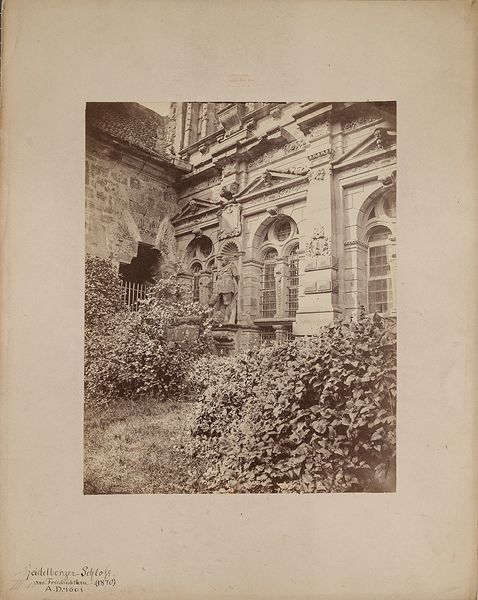
Titel: Heidelberger Schloss am Friedrichsbau
Künstler: Georg Maria Eckert
Standort: Hamburg
Institution: Museum für Kunst und Gewerbe Hamburg
Schlagwörter: schloss, skulptur, plastik, foto, fotografie, photographie, burg, palast, photo, architekturfotografie, albumin, bildhauerkunst, lichtbild, architekturphotographie, bildwerke, angewandte und bildende kunst, hessische systematik, schwarzweißpositivverfahren, silbersalzverfahren, schwarzweißfotografie, albuminpapier, fassadendekorationen